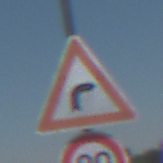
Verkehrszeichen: KurveRechts
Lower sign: Geschwindigkeit80
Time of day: Midday
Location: Outdoor (Nature)
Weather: Clear
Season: NotSpecified
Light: Natural